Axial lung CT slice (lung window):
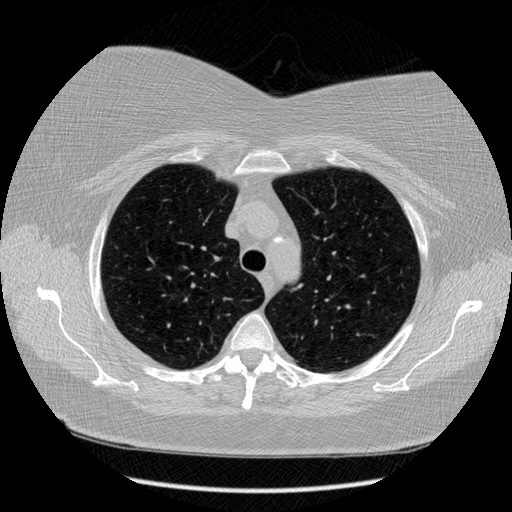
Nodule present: no